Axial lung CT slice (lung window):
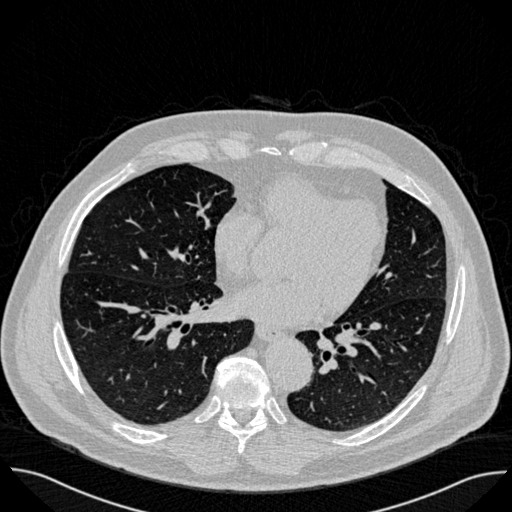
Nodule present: no